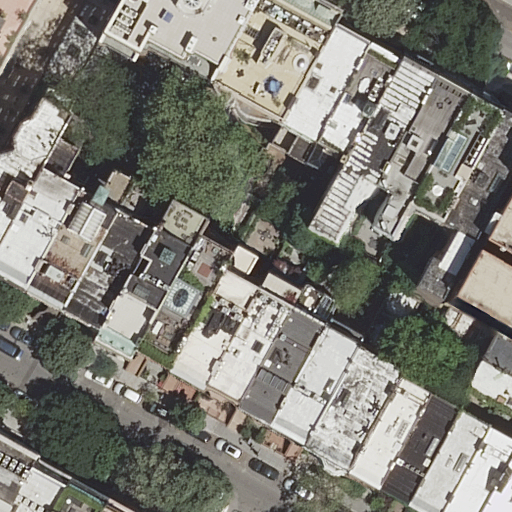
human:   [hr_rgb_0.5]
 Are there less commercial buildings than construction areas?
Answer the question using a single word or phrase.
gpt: no

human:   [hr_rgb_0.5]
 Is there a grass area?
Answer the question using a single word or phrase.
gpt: no

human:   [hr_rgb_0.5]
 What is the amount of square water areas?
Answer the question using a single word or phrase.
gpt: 0

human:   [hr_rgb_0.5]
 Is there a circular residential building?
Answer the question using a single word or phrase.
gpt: no

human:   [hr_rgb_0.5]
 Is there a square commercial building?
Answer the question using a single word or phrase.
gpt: no

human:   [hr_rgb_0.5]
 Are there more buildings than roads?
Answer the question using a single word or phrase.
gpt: yes

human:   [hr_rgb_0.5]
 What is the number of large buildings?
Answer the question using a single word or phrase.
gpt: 0

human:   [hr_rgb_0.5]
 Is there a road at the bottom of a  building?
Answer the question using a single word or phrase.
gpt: yes

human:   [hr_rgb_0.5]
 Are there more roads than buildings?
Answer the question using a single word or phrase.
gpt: no

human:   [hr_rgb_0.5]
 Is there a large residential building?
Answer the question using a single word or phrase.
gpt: no

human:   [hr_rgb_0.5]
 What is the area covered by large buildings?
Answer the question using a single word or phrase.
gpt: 0m2

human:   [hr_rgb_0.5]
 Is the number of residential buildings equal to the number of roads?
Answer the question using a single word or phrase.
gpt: no

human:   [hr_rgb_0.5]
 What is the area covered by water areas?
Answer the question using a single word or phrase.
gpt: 0m2

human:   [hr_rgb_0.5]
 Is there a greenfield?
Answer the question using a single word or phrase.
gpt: no

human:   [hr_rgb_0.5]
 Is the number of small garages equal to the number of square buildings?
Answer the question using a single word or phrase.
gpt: yes

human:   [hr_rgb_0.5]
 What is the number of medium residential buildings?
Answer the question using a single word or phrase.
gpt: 26

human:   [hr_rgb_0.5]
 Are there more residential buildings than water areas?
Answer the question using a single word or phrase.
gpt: yes

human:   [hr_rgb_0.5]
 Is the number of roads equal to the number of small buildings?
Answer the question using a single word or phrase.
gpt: no

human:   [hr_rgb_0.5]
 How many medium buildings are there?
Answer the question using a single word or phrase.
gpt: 26

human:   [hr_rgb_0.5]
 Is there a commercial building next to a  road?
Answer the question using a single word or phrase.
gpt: no

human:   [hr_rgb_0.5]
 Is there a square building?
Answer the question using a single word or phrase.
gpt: no

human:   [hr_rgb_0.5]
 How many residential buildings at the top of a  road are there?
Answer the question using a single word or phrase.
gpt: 24

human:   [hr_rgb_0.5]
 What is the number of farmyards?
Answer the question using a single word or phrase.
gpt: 0

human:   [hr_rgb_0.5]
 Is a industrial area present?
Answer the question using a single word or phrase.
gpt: no

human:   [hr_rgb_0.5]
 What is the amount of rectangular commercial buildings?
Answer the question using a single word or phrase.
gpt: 0

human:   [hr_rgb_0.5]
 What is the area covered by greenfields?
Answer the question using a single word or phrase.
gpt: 0m2

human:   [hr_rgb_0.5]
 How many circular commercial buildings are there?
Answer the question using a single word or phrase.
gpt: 0

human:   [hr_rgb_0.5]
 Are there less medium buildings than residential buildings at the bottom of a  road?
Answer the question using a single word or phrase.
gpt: yes

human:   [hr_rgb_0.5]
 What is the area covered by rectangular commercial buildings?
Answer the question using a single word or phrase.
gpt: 0m2

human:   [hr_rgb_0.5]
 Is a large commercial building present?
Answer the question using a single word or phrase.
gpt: no

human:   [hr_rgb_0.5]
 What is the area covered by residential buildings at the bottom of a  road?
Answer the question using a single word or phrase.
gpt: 4937m2

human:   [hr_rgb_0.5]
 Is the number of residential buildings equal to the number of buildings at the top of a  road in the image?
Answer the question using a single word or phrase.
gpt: no

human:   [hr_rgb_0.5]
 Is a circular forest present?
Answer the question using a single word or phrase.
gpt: no

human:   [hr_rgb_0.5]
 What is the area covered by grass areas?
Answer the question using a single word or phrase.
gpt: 0m2

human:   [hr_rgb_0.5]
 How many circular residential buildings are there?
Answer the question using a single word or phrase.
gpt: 0

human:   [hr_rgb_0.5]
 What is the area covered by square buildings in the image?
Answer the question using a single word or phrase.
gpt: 0m2